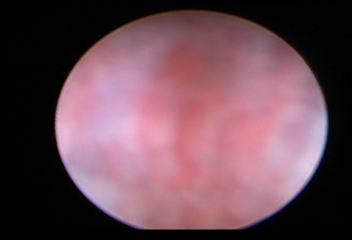
Modality: WLC
Class: Normal mucosa
Bladder cancer association: No